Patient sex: M
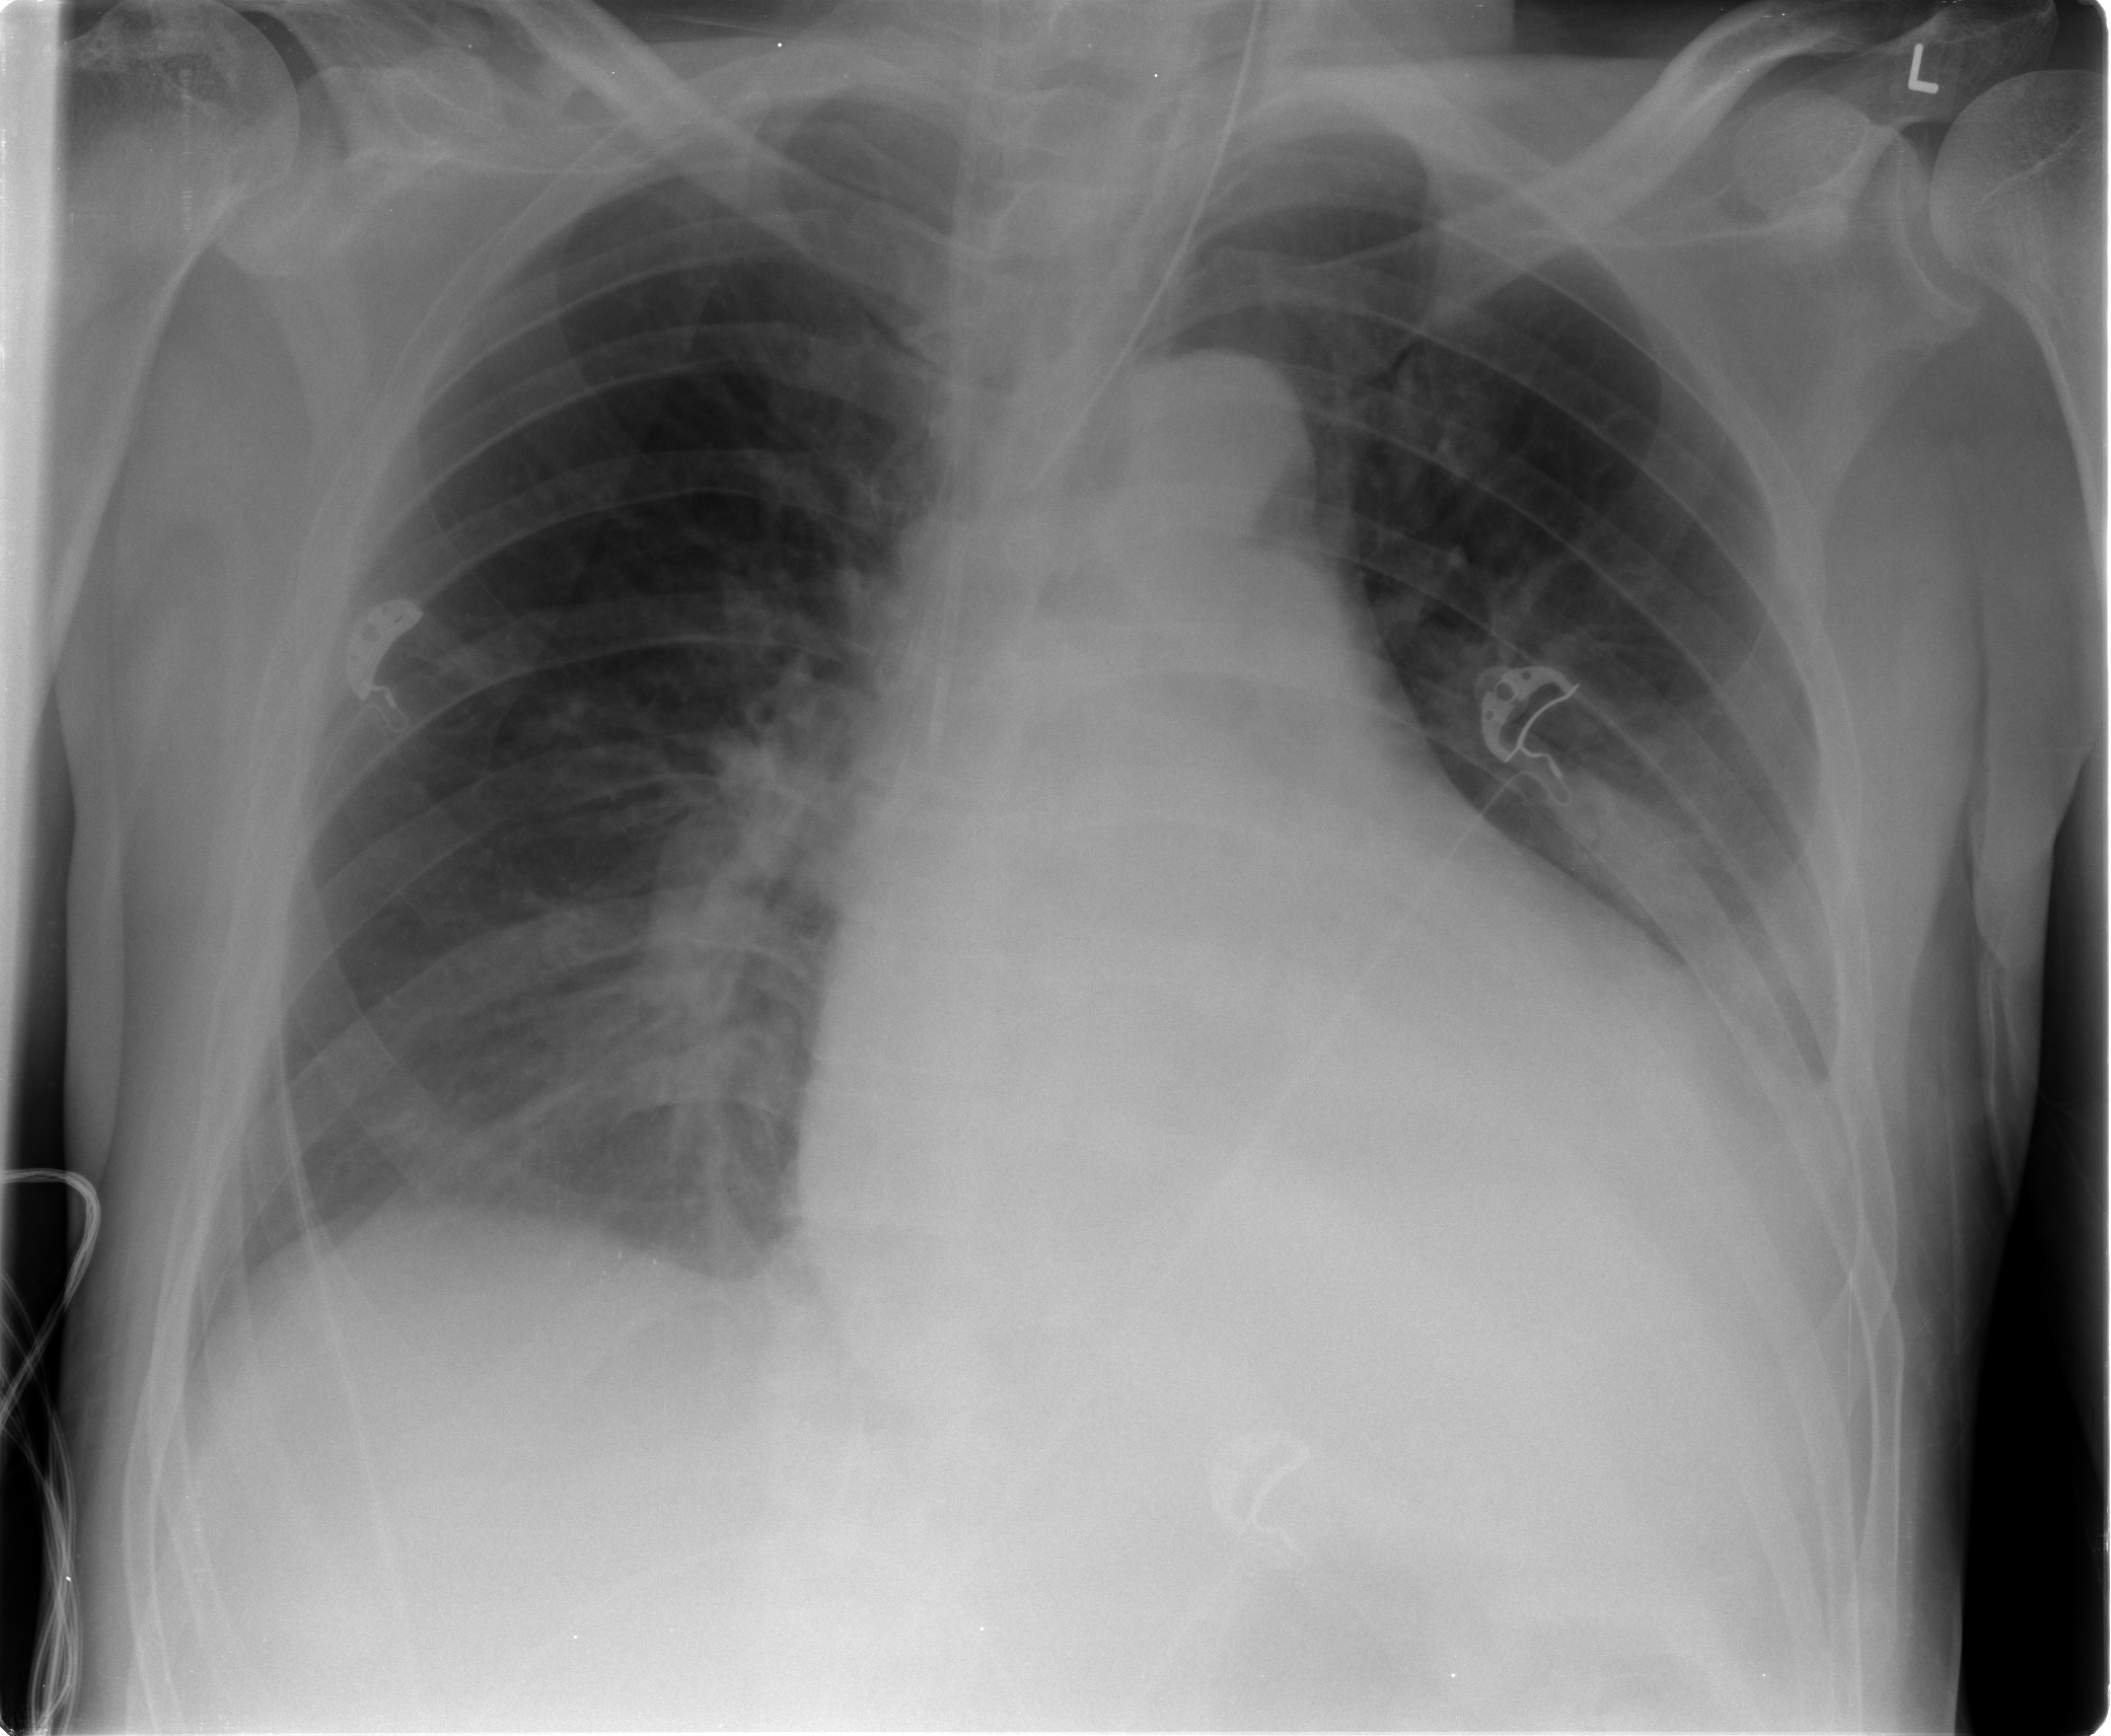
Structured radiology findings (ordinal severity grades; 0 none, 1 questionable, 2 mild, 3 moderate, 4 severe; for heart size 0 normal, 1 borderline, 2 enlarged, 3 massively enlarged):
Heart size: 3
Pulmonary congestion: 1
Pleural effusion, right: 0
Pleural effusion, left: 2
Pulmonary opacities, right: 0
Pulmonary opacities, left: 2
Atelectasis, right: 1
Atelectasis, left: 1